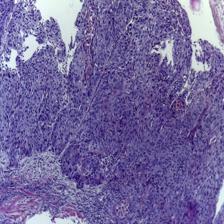
Diagnosis: OSCC